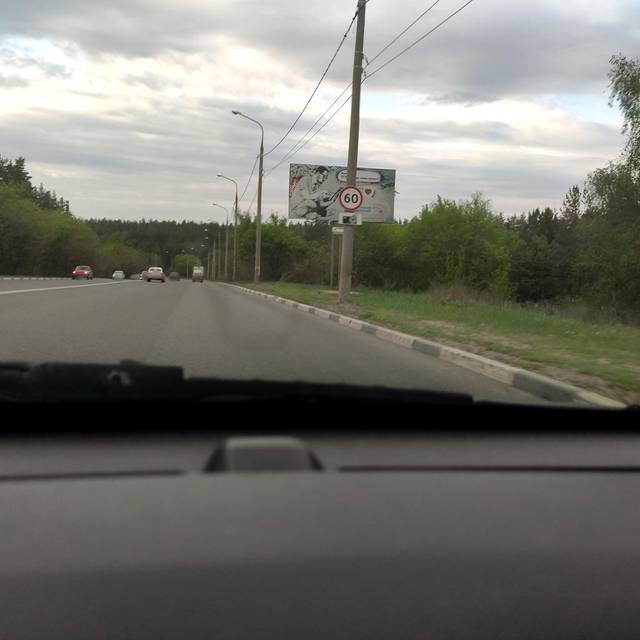
Region: Russia
Coordinates: 53.499, 49.473